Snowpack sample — Buffalo Mountain, Silverthorne, Colorado, USA (2/22/26, 2:02 PM MST)
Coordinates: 39.622, -106.113
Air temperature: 33 °F
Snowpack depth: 63 cm
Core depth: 10 cm
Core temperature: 32 °F
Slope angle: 11°, slope face: 116°
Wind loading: low
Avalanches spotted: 0
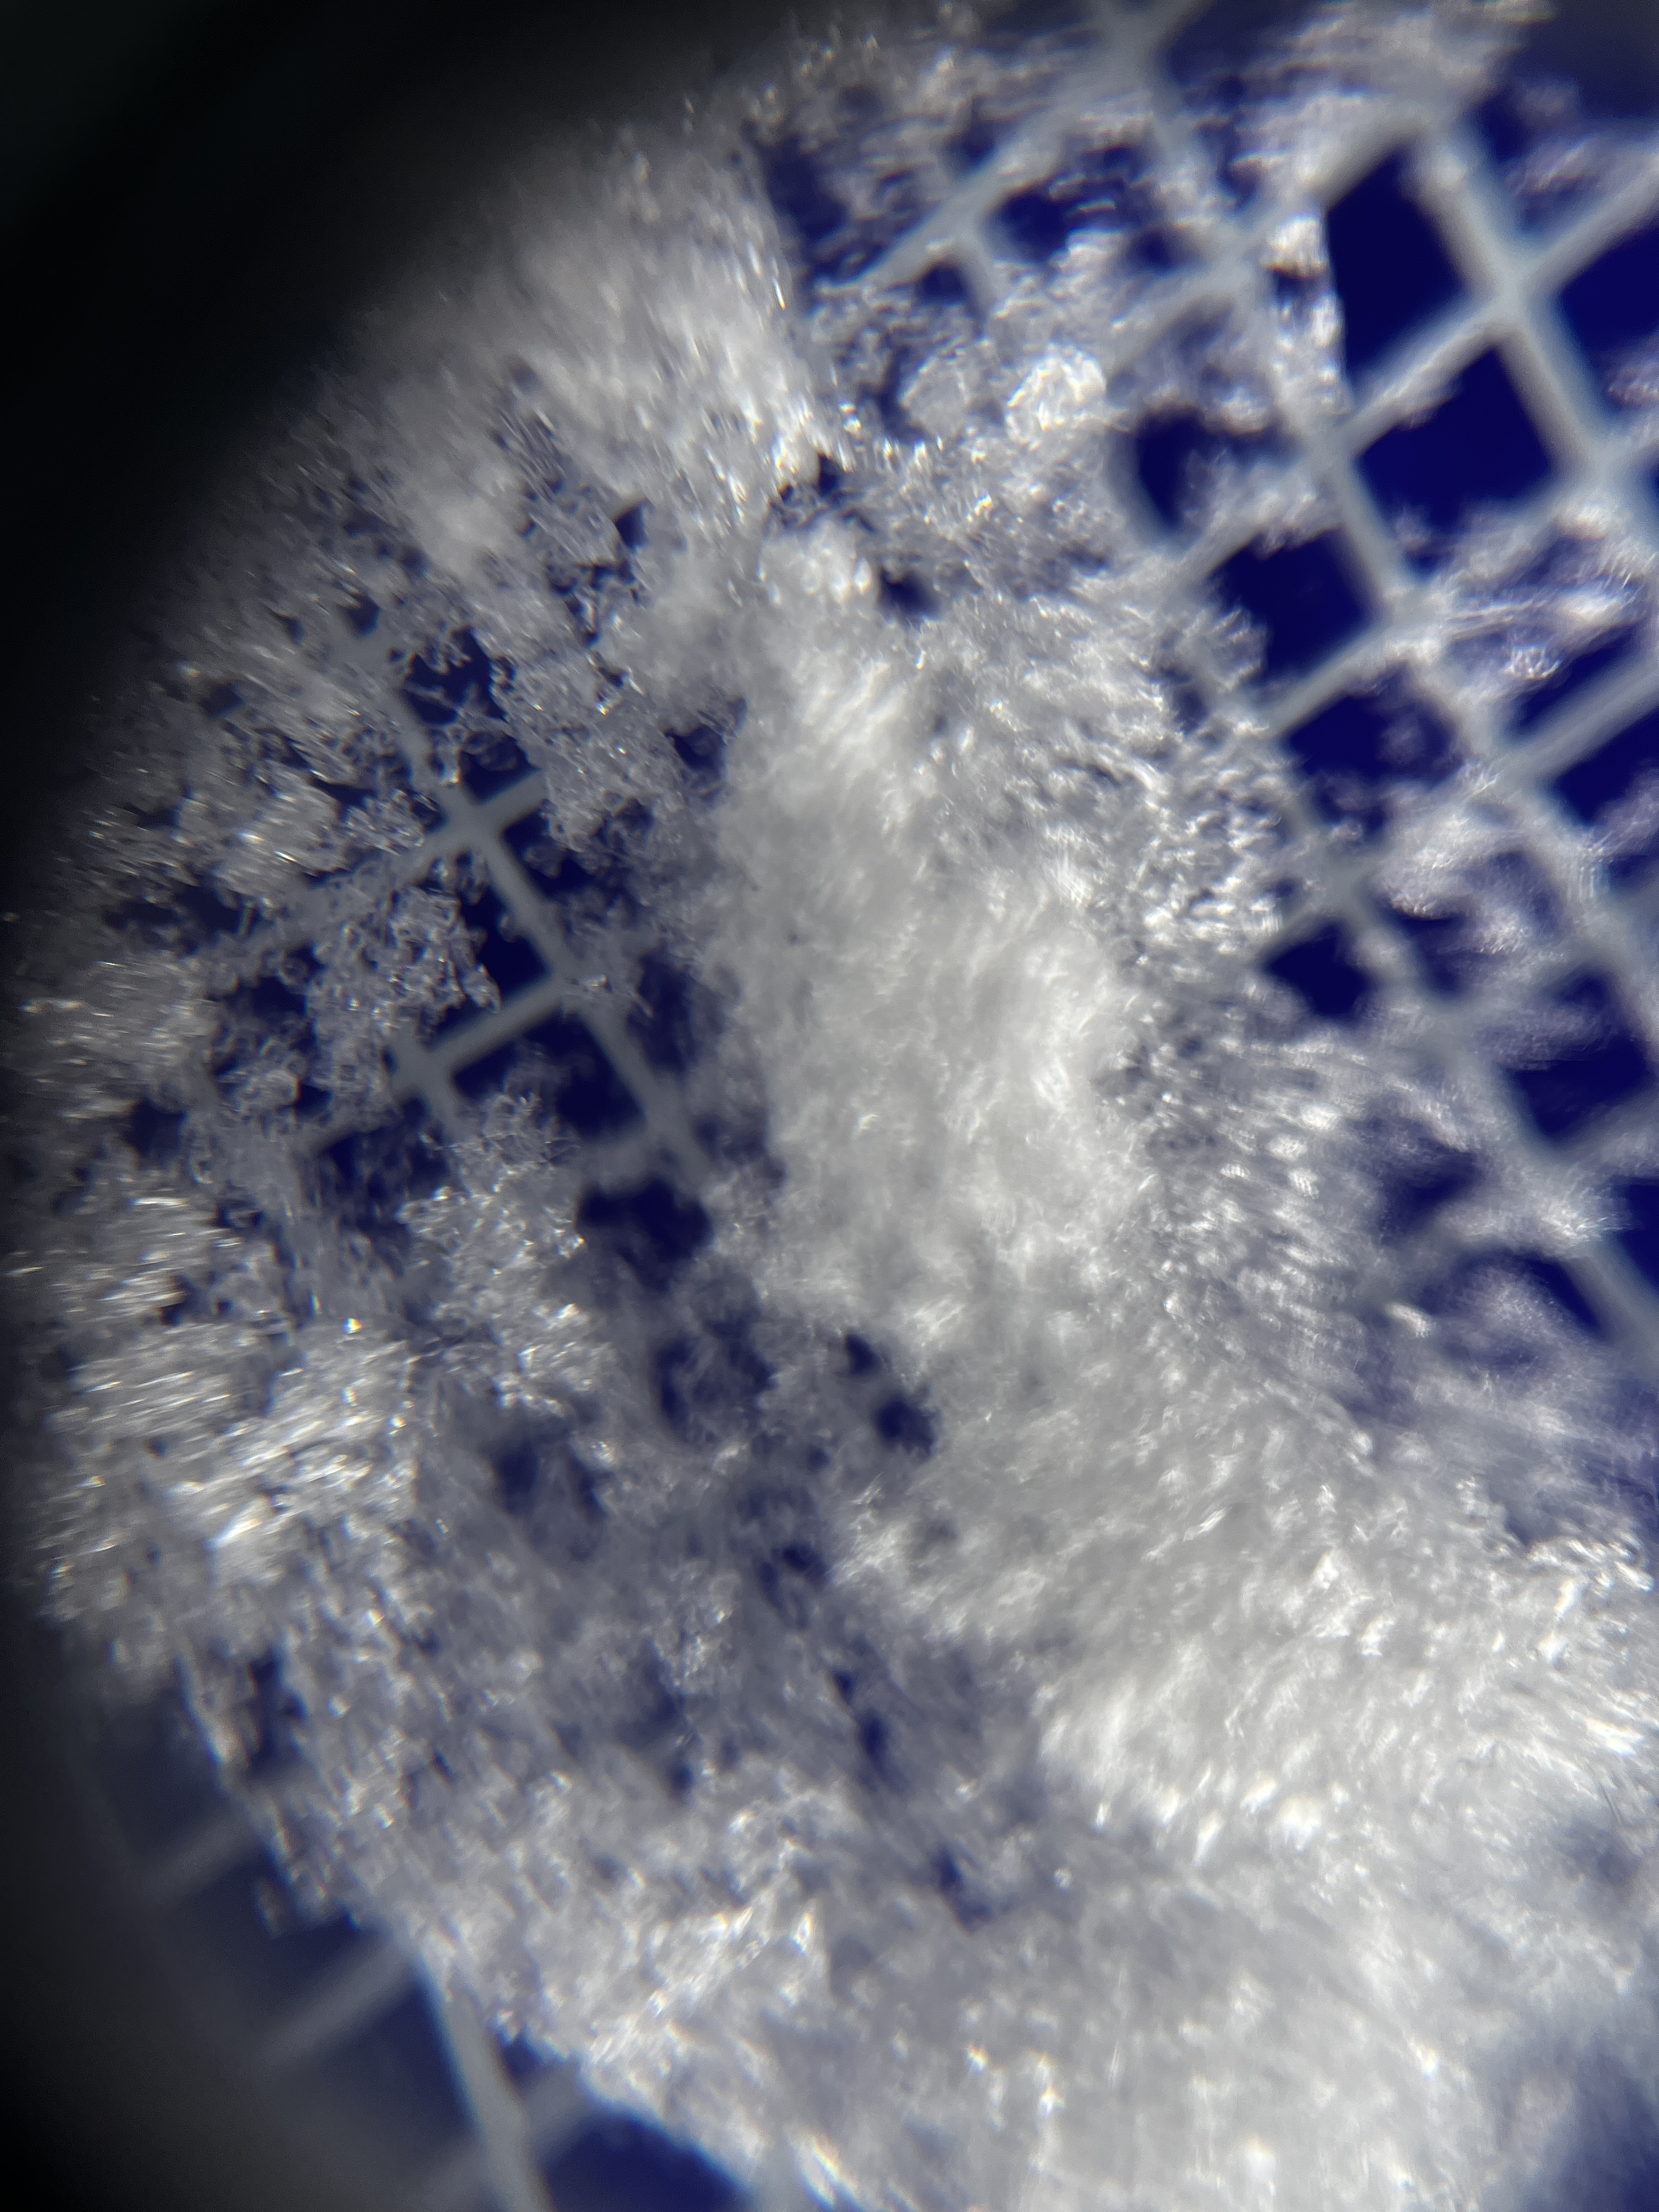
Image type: magnified_profile
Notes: In a firebreak similar to site 1, minimal wind loading with no spotted avalanches (not many faces in view though)